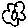
Label: flower